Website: bh-photo
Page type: delivery-shipping
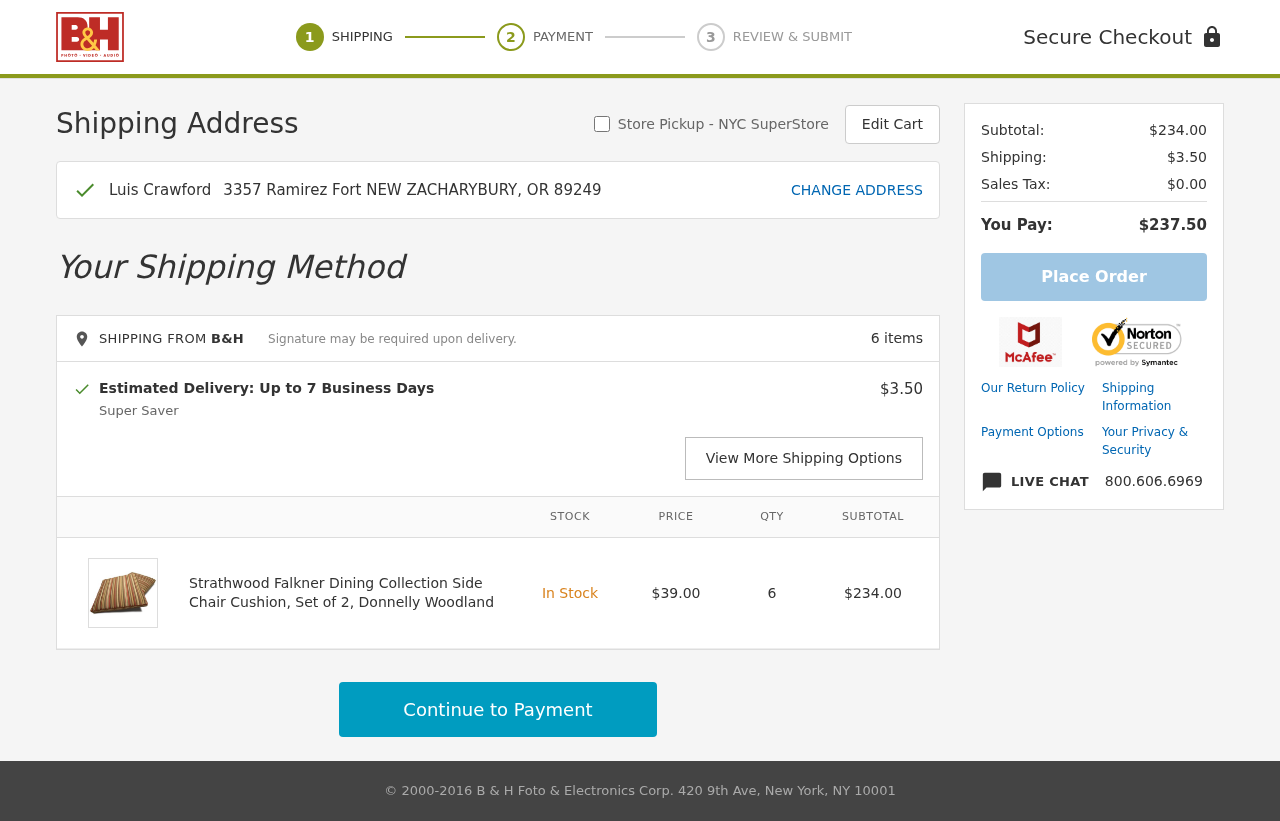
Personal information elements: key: PII_FULLNAME
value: Luis Crawford
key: PII_STREET
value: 3357 Ramirez Fort
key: PII_CITY_STATE_ZIP
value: NEW ZACHARYBURY, OR 89249
Product elements: key: PRODUCT1_NAME
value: Strathwood Falkner Dining Collection Side Chair Cushion, Set of 2, Donnelly Woodland
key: PRODUCT1_PRICE
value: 39
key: PRODUCT1_QUANTITY
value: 6
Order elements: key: ORDER_NUM_ITEMS
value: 6 items
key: ORDER_DELIVERY_DATE
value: Estimated Delivery: Up to 7 Business Days
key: ORDER_SHIPPING_COST
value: $3.50
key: ORDER_SUBTOTAL
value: $234.00
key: ORDER_SUBTOTAL2
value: $234.00
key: ORDER_SHIPPING_COST2
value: $3.50
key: ORDER_TAX
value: $0.00
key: ORDER_TOTAL
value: $237.50